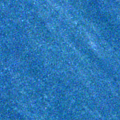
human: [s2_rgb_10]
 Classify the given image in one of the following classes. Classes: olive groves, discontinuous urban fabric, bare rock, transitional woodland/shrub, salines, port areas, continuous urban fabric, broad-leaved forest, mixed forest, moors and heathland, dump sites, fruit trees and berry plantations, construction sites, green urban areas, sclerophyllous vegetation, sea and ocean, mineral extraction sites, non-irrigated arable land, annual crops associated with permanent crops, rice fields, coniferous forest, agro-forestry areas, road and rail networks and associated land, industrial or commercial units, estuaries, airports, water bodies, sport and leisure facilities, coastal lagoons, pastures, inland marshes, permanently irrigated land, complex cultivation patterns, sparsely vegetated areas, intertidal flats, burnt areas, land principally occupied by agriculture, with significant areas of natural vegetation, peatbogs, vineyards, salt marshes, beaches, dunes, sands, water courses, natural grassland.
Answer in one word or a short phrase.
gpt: sea and ocean